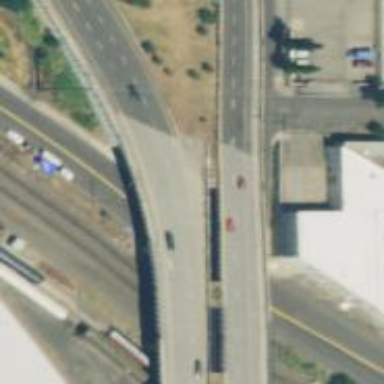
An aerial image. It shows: Viaduct bridge on trunk expressway.